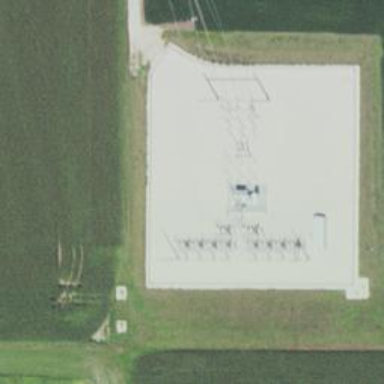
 serving as tower to safeguard against lightning strikes."